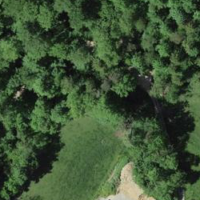
EUNIS habitat code: 41
Species observed at this site:
Vincetoxicum hirundinaria